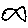
Label: fish